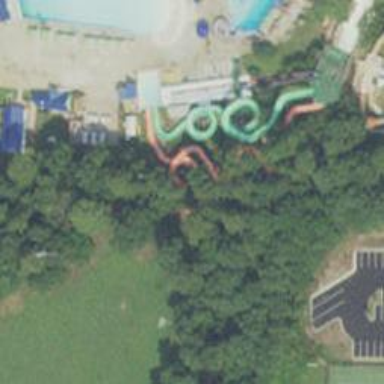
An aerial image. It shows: Water slide attraction.